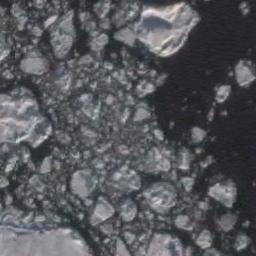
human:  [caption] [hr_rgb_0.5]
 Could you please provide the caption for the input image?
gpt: Sea ice is surrounded by water .

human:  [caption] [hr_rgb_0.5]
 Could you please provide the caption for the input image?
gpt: Countless ice cubes of all sizes are closely connected into a large piece floating on the deep blue sea .

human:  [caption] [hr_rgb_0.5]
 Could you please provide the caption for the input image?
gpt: There are many ice on the black sea .

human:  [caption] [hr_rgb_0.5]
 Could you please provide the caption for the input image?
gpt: A lot of sea ice of different sizes and thickness gathers together and the color of the seawater is deep blue .

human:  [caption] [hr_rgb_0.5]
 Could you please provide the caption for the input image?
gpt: There are many pieces of sea ice .